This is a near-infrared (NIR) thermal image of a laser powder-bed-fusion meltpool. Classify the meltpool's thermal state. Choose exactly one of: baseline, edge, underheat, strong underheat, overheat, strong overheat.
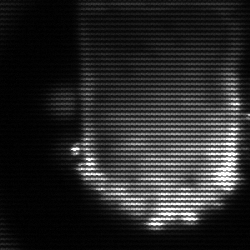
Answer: baseline